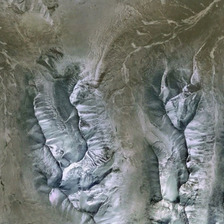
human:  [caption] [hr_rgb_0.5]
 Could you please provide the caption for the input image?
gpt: some white snows cover part of green mountains .

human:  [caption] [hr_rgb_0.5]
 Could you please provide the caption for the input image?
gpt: some white snows cover part of green mountains .

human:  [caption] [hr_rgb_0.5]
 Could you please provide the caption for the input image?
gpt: some white snows cover part of green mountains .

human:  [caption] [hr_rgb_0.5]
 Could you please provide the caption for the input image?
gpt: some white snows cover part of green mountains .

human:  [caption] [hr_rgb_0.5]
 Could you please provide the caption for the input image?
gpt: some white snows cover part of green mountains .